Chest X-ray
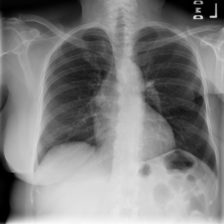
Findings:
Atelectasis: negative
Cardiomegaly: negative
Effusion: negative
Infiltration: negative
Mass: negative
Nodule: negative
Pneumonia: negative
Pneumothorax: negative
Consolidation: negative
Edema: negative
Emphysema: negative
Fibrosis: negative
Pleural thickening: negative
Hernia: negative